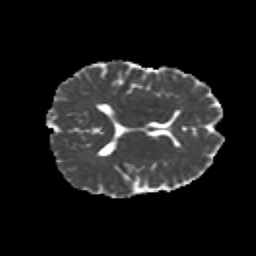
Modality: MD
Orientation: axial
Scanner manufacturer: siemens
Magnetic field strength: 3 T
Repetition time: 6.8 s
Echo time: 0.093 s